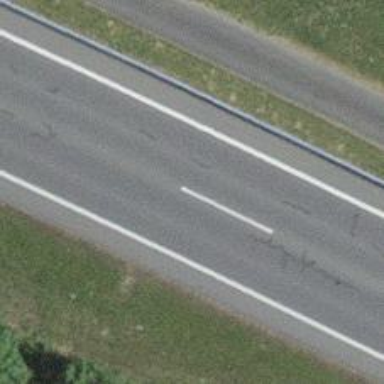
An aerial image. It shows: Asphalt motorway categorized as trunk road.